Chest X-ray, AP view. Patient: 12 years old, sex M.
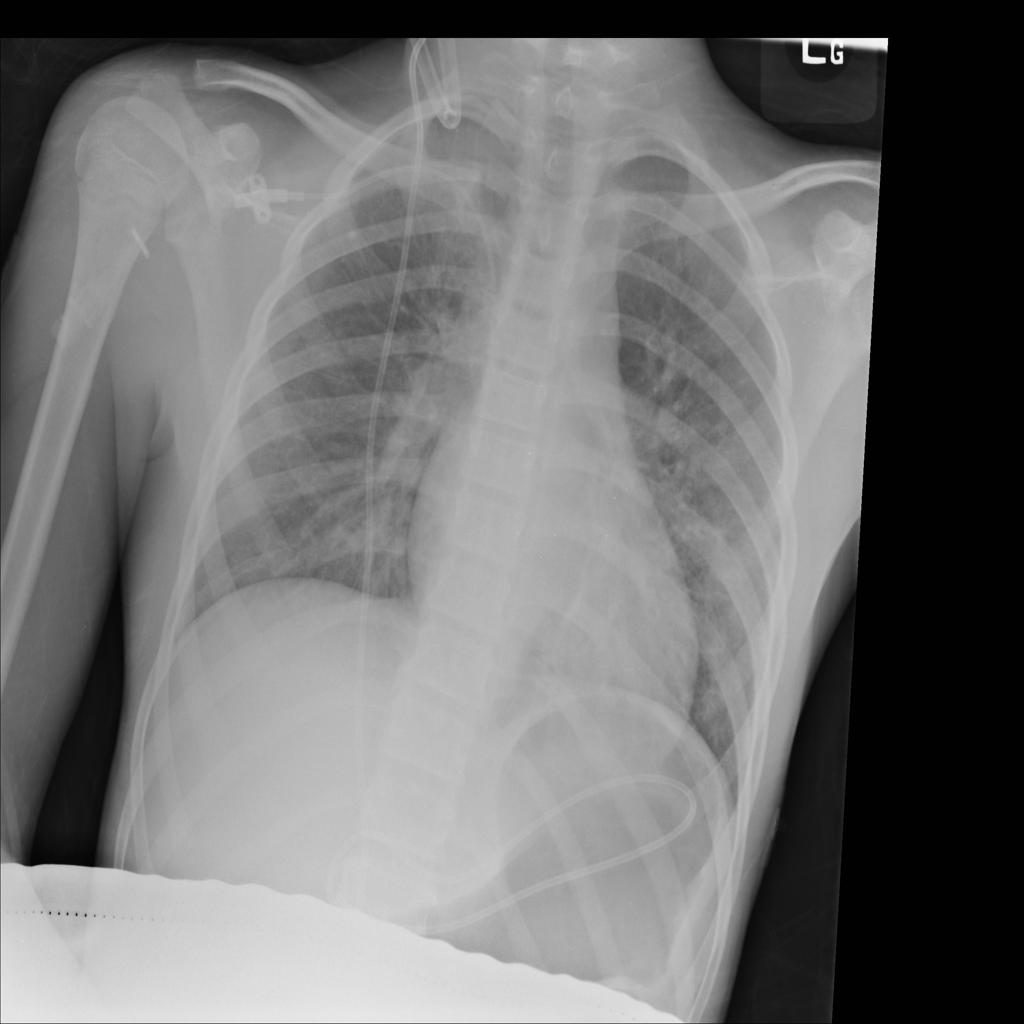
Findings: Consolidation